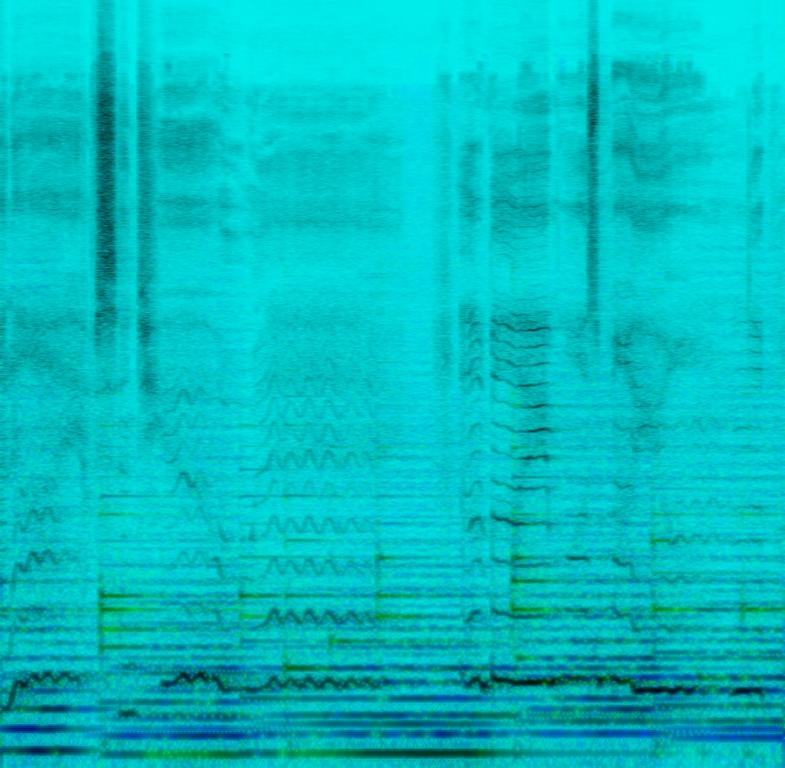
Professionally recorded music featuring an intimate female vocal, delicate piano, and orchestral string accompaniment. The tempo is slow, the production is high fidelity and the mood is an introspective one. Would be perfect in an animated kids movie.